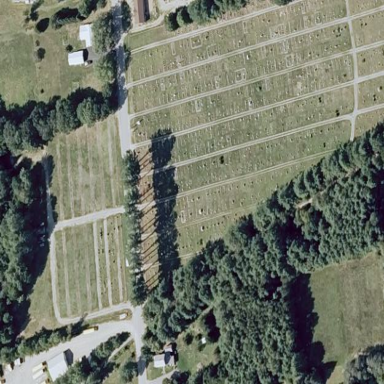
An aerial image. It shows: Cemetery.